Frequency: 80000
Velocity: 0,248
Power: 1,5
Pulse duration: 0,0000001
Pass count: 1
Magnification: 10
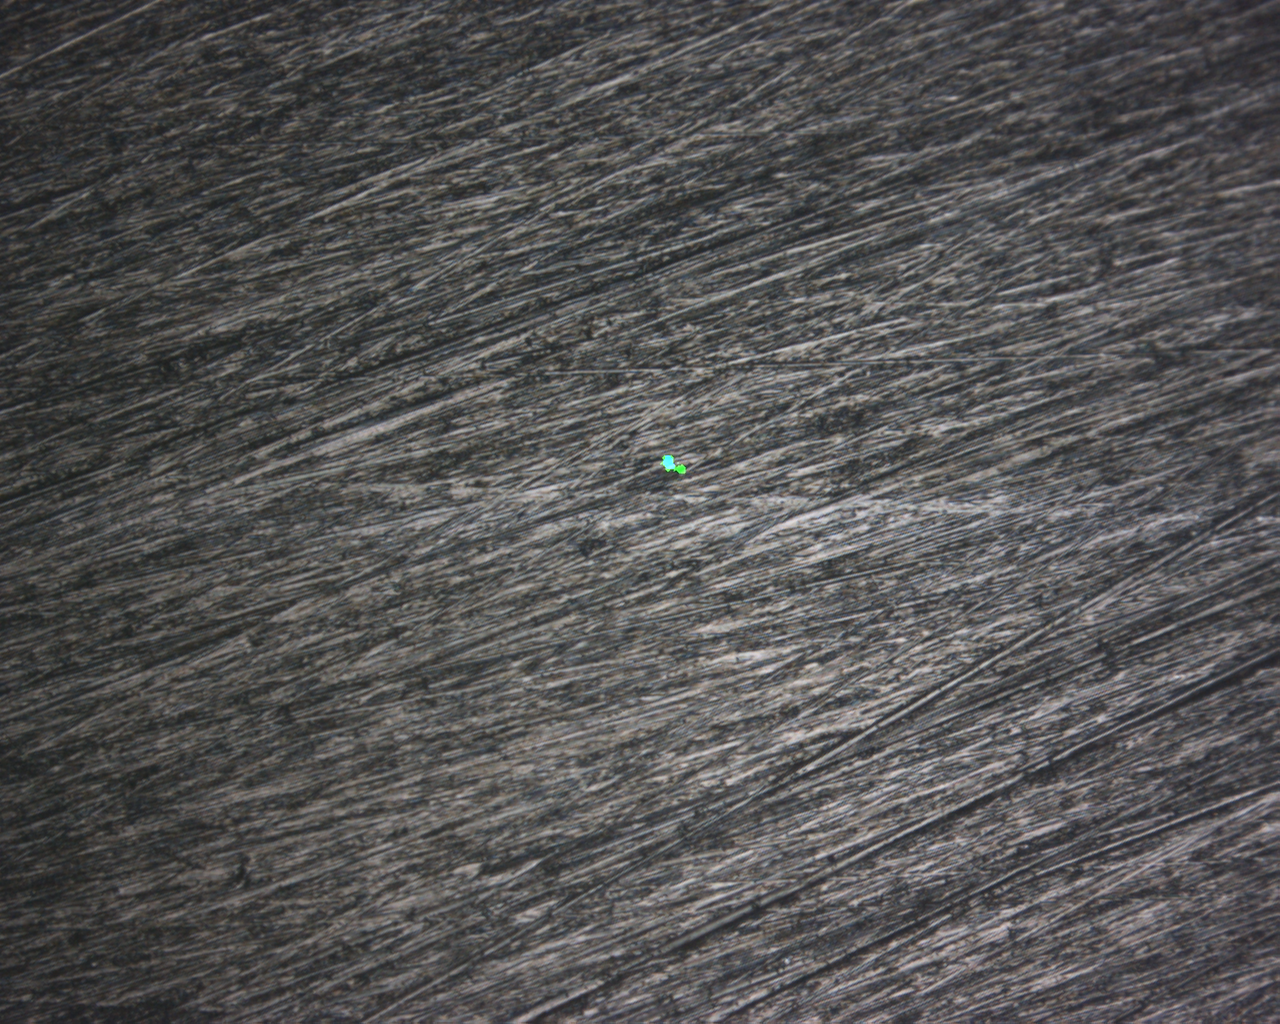
Measured width: 107.352
Other width: 5.082